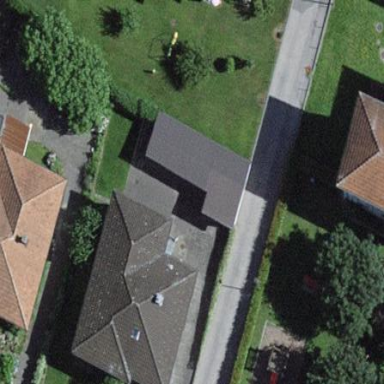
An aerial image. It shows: Garage building.